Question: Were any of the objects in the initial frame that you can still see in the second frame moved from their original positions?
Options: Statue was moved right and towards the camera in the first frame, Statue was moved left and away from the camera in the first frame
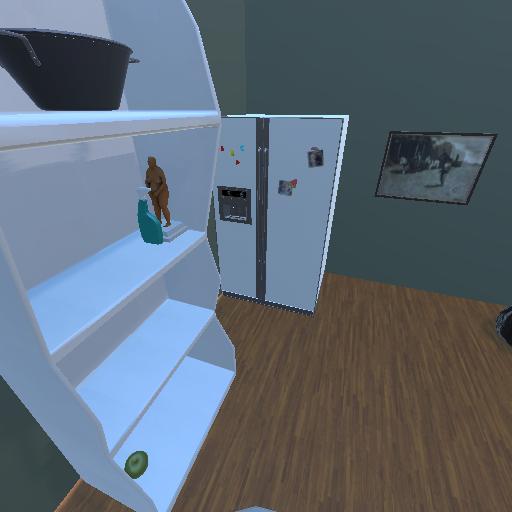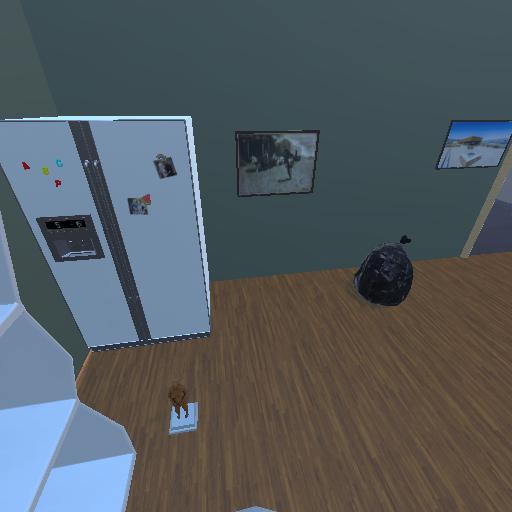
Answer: Statue was moved right and towards the camera in the first frame